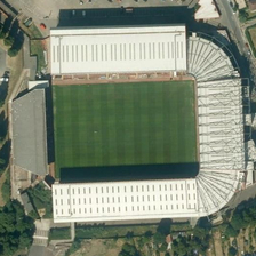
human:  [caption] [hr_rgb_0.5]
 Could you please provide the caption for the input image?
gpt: A huge white building outside the forest in the sun.

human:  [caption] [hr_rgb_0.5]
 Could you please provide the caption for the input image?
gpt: A huge white building in the sun behind the forest.

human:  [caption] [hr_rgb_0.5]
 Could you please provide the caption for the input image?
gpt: A huge white building under the sun in front of the forest.

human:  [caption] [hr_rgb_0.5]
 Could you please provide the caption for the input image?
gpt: A huge white building in the sun outside the woods.

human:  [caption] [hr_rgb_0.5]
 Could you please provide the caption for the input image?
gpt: A huge white building in the forest under the sun.